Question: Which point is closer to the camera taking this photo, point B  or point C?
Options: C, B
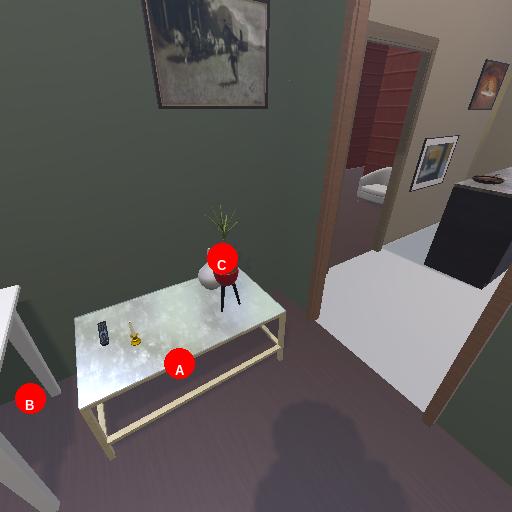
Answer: C